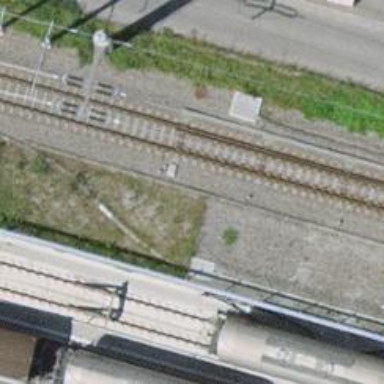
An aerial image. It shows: Railway switch.